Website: ulta-beauty
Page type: store-pickup
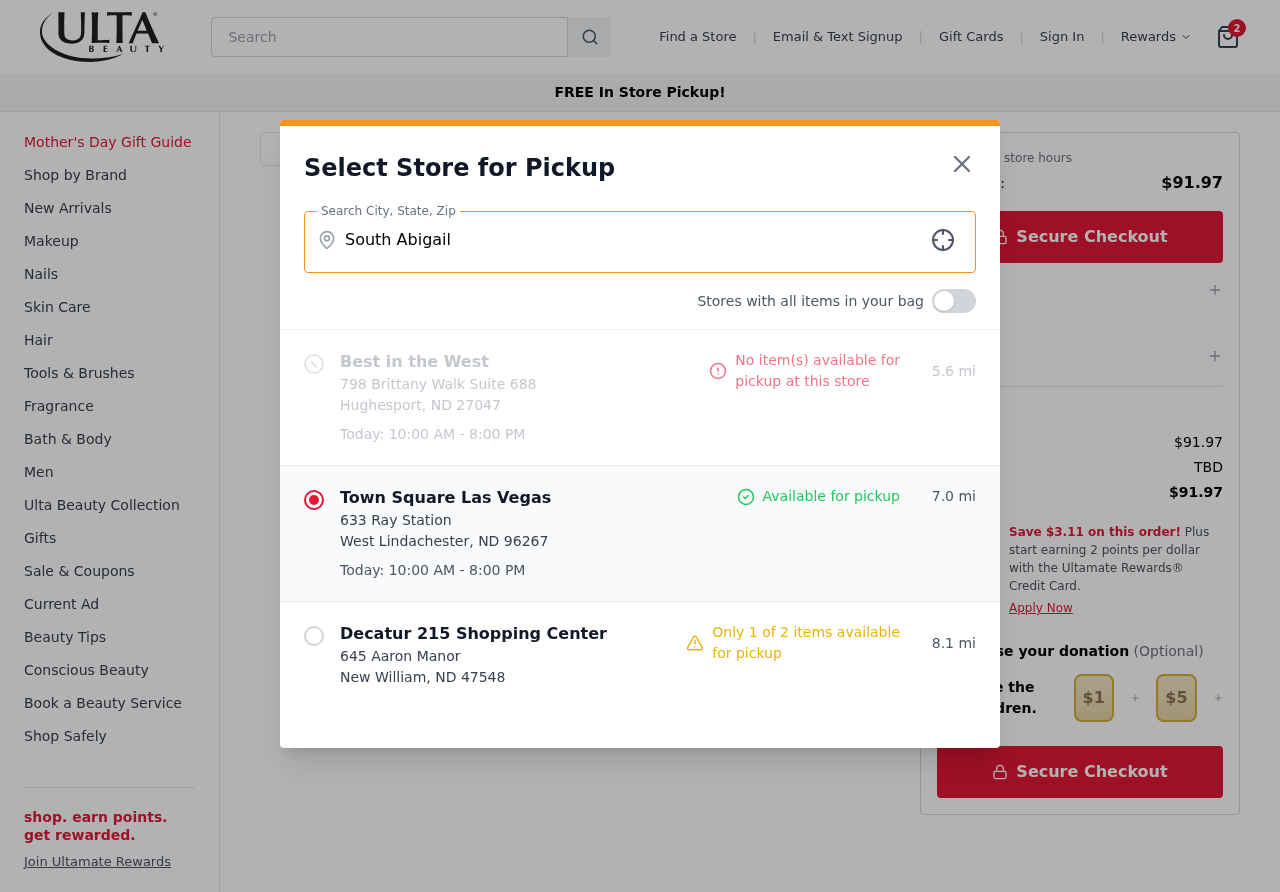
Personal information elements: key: PII_CITY
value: South Abigail
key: PII_LOCATION1_CITY_STATE_ZIP
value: Hughesport, ND 27047
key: PII_LOCATION1_NAME
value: Best in the West
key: PII_LOCATION1_STREET
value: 798 Brittany Walk Suite 688
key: PII_LOCATION2_CITY_STATE_ZIP
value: West Lindachester, ND 96267
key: PII_LOCATION2_NAME
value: Town Square Las Vegas
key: PII_LOCATION2_STREET
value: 633 Ray Station
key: PII_LOCATION3_CITY_STATE_ZIP
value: New William, ND 47548
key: PII_LOCATION3_NAME
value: Decatur 215 Shopping Center
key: PII_LOCATION3_STREET
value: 645 Aaron Manor
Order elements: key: ORDER_NUM_ITEMS
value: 2
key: ORDER_TOTAL
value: $91.97
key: ORDER_SUBTOTAL
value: $91.97
Search elements: key: HEADER_SEARCH
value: Search
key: SEARCH_STORE_LOCATION
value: South Abigail